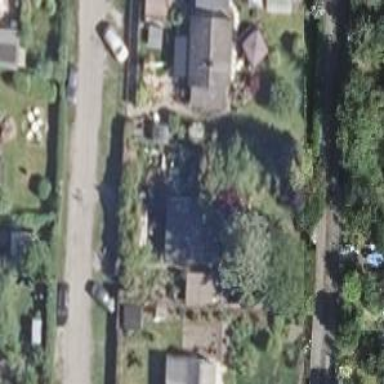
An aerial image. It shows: Plot in the allotments.